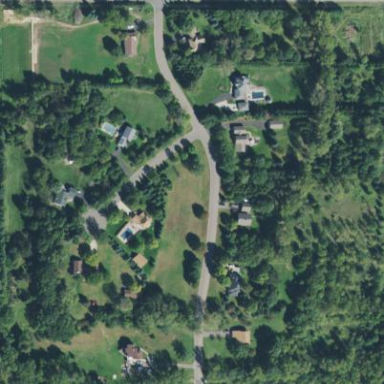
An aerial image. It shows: Single-family residential area.